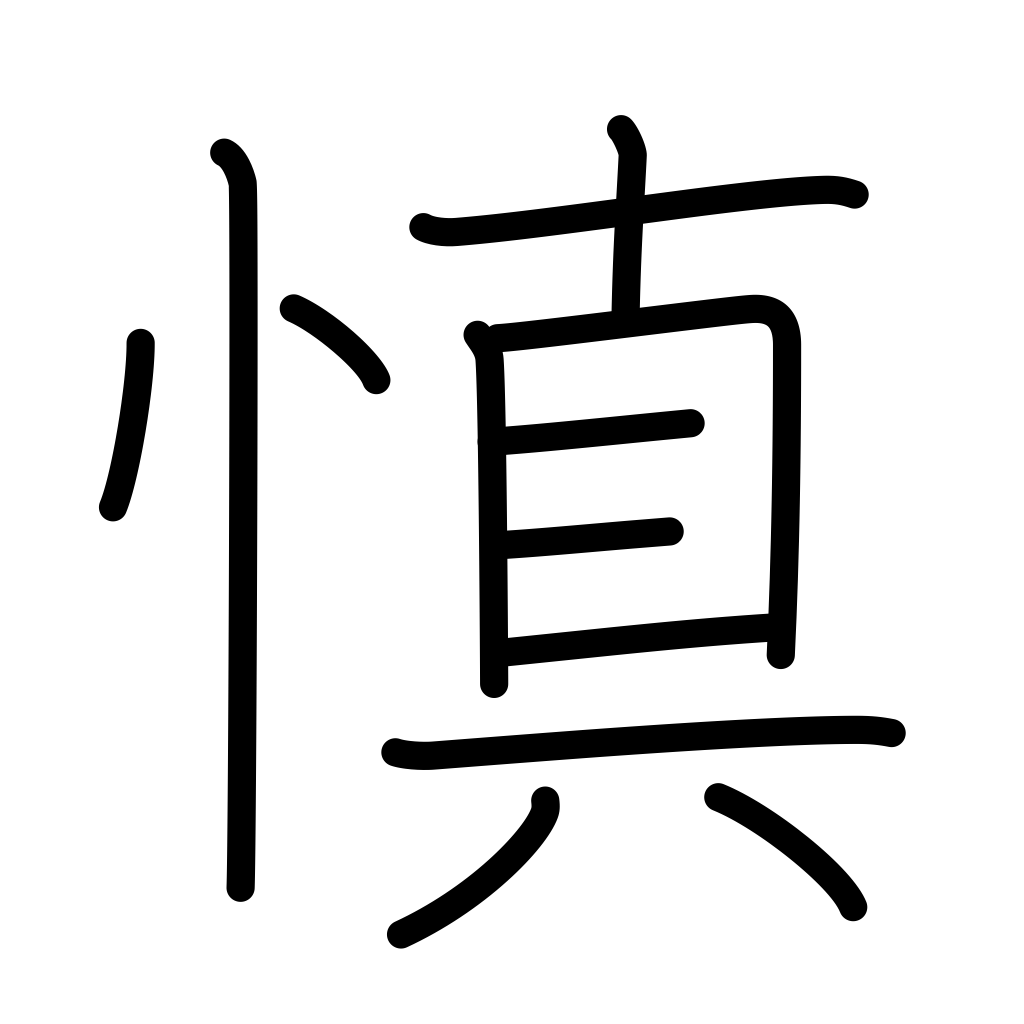
Meaning: humility, be careful, discreet, prudent